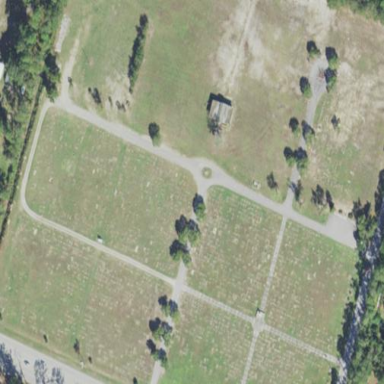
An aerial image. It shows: Cemetery.